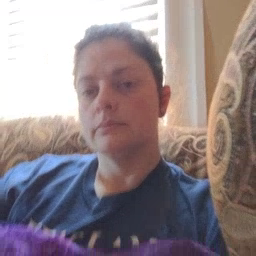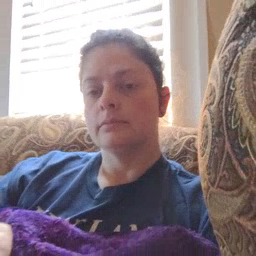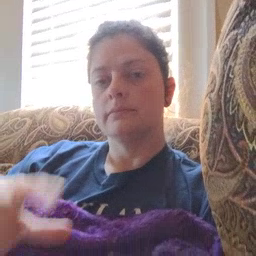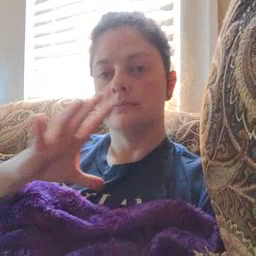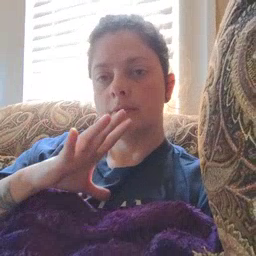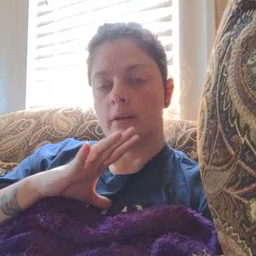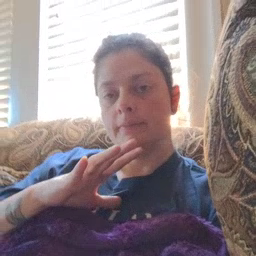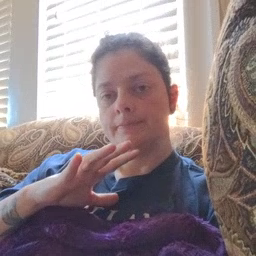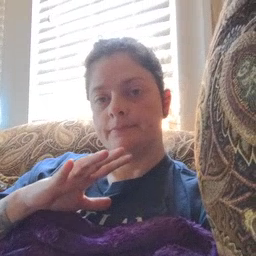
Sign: fine